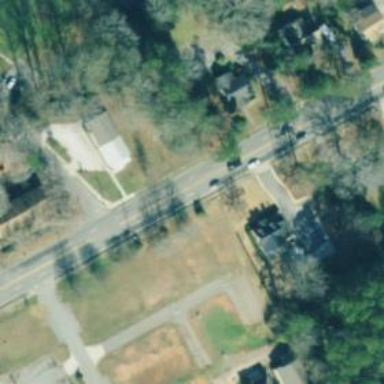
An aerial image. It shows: Unmarked crossing on footway.